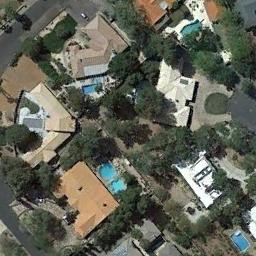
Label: medium_residential